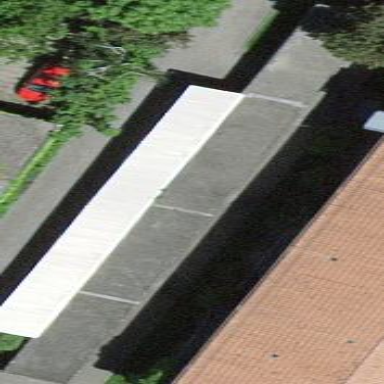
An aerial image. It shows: View of roof of building.